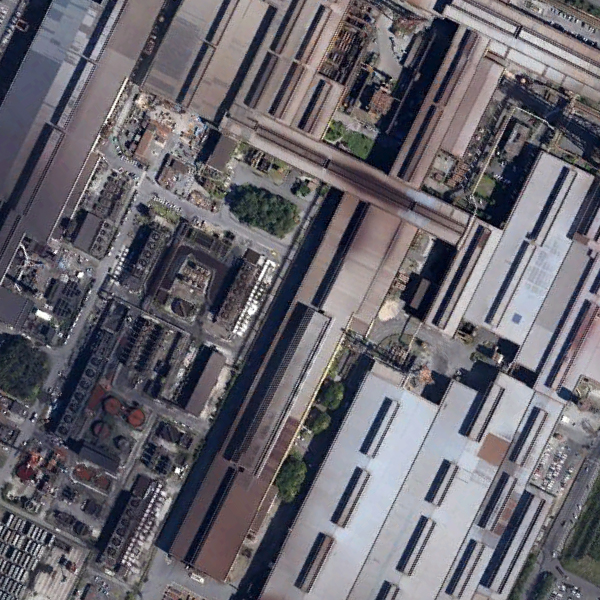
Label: Industrial